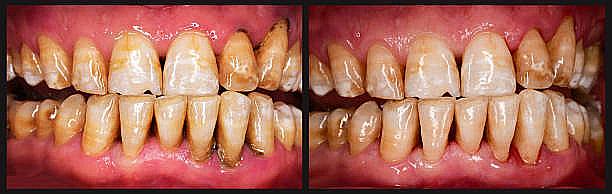
Condition: Calculus